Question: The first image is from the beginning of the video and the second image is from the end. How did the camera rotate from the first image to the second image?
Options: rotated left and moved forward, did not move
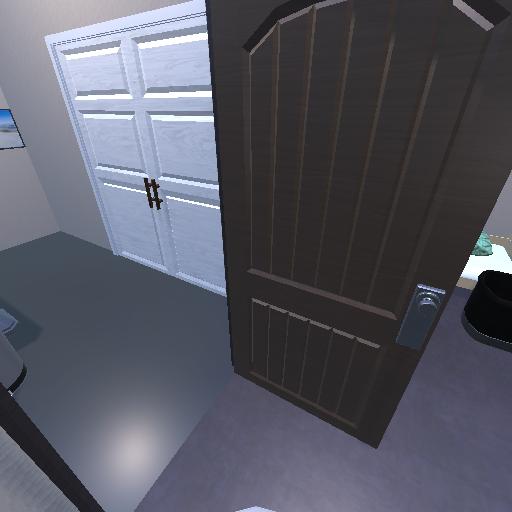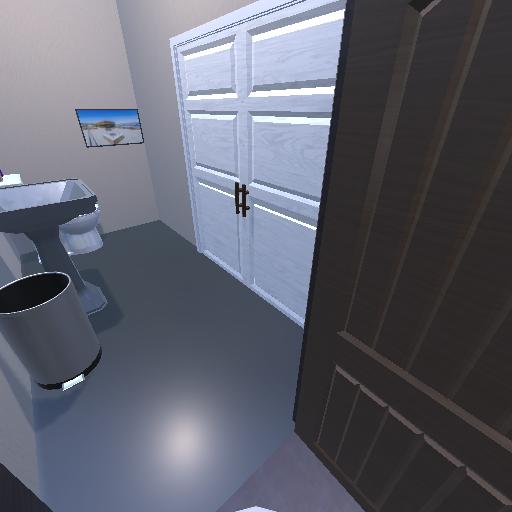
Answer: rotated left and moved forward